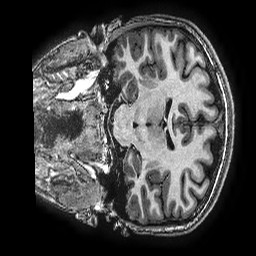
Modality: T1w
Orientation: coronal
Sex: female
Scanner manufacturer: ge
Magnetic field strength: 3 T
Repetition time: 0.00766 s
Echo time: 0.003476 s